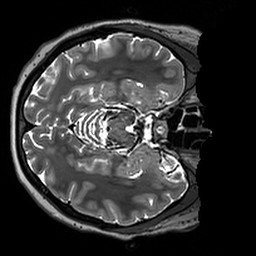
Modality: T2w
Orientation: axial
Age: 25
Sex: female
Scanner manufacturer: siemens
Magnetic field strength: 3 T
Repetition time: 3.39 s
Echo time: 0.389 s